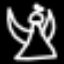
Label: angel